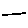
Label: line